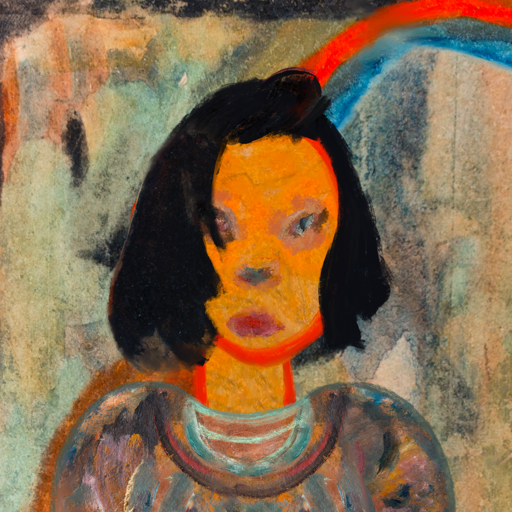
Background: Childish, Head And Neck Front: Sisters, Face Front: Boggyland, Bust: Boggyland, Hair Front: Mosgoul, Head Accessory: Blank, Second Necklace: Blank, Necklace: Blank, Baby: Blank